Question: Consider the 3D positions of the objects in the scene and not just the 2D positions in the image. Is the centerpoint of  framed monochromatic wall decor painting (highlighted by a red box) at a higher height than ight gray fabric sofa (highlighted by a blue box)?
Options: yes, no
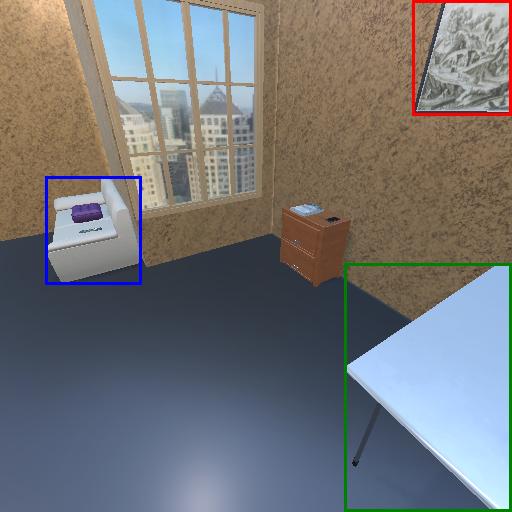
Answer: yes